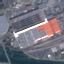
Land use / land cover class: Industrial